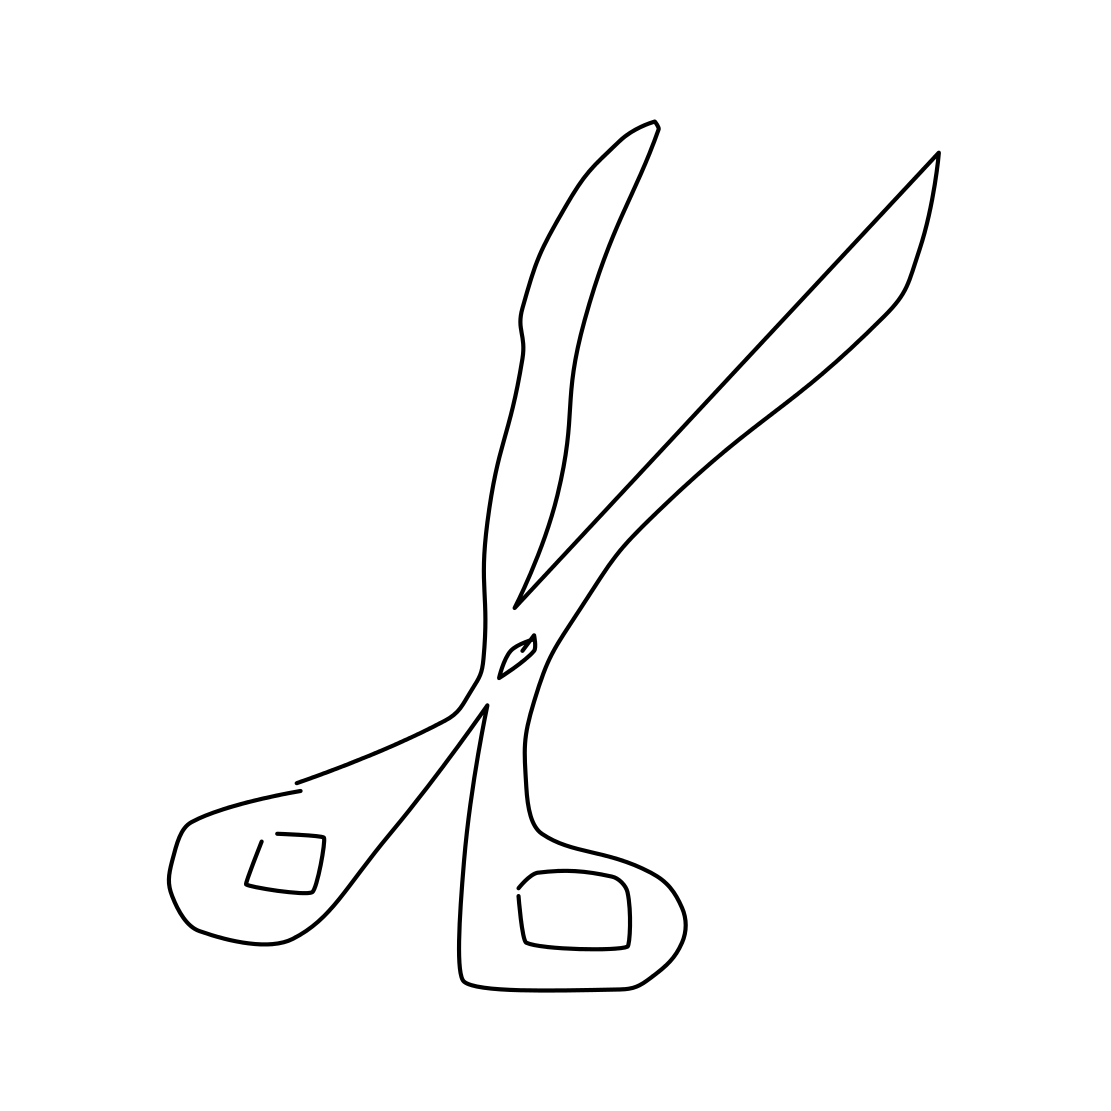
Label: scissors